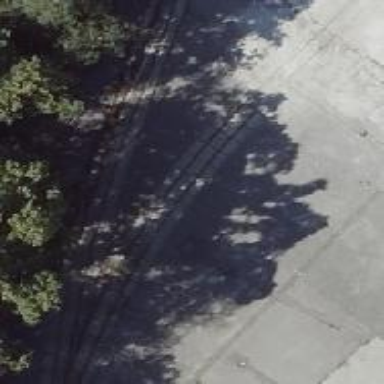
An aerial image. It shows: Disused railway line with historic significance. The service spur is electrified with contact line.